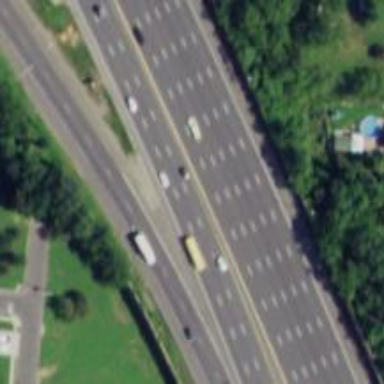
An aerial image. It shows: Motorway junction.